Question: Like many others, I would like to perform an action when the 'back' button is used in a UINavigationController. I am aware of some alternative approaches to this, such as adding my own button and trying to spoof the look, using viewWillDisappear and setting tags on all non-back actions that will cause the view do disappear, etc.
But the one that I would like to try is subclassing UINavigationController and injecting something in popViewControllerAnimated:
But I can't get a simple test case to work. Here is what I tried...
I created a new class, CustomNavigationController, which inherits from UINavigationController. In here, I updated popViewControllerAnimated:
.h:
'''
#import <UIKit/UIKit.h>
@interface CustomNavigationController : UINavigationController
@end
'''
.m:
'''
#import "CustomNavigationController.h"
@interface CustomNavigationController ()
@end
@implementation CustomNavigationController
- (UIViewController *)popViewControllerAnimated:(BOOL)animated{
NSLog(@"pop!");
return [super popViewControllerAnimated:animated];
}
@end
'''
In interface builder, I changed the class of the navigation controller:

What am I missing? I am expecting 'pop' to be logged whenever I pop any view within this nav controller.
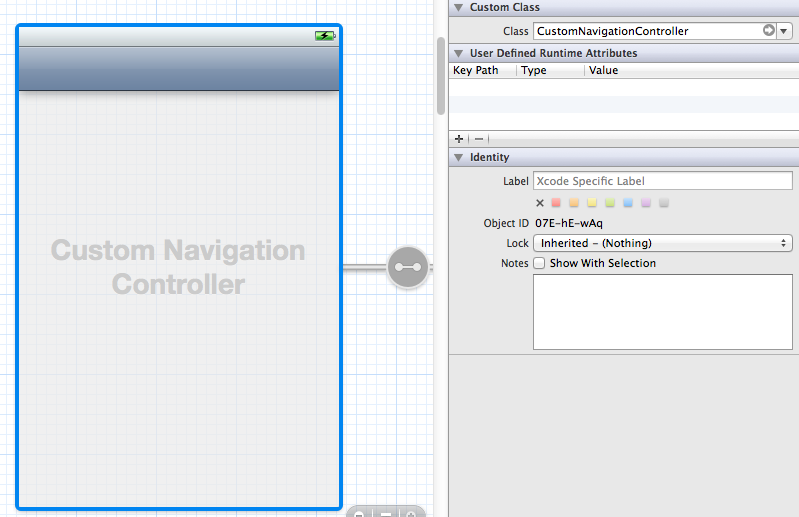
Answer: I've just tested the very same implementation on iPhone 5.1 simulator and it works fine - it seems the problem is somewhere else.
I've created an empty project from a single-view application template and added CustomNavigationController class with the code which you posted in the question body. An UIButton is used to push another view controller to navigation stack (using storyboard's segue), and 'POP' message is being posted in the console as expected.